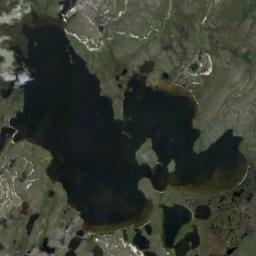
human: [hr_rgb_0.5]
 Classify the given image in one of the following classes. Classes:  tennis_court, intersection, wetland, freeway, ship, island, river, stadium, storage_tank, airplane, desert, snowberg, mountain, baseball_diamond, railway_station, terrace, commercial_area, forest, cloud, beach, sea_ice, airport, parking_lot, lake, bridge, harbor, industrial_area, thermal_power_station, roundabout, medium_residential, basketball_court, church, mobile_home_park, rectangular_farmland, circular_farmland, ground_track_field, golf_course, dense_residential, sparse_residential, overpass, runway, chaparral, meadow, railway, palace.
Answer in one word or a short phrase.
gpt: lake